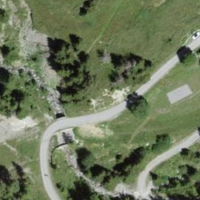
EUNIS habitat code: 23
Species observed at this site:
Cephalanthera longifolia